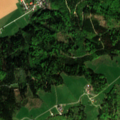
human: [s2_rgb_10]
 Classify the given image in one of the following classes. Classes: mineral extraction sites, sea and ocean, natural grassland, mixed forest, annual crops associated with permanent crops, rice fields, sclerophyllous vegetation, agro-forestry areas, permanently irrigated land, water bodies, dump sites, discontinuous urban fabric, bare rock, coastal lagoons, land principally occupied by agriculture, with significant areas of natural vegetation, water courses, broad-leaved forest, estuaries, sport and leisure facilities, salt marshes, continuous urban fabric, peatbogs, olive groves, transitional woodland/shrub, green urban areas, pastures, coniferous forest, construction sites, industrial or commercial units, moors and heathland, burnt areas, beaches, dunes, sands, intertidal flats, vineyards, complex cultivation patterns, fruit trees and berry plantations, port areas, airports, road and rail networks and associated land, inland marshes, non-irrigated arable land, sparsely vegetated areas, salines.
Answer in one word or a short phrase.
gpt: discontinuous urban fabric, pastures, complex cultivation patterns, broad-leaved forest, mixed forest